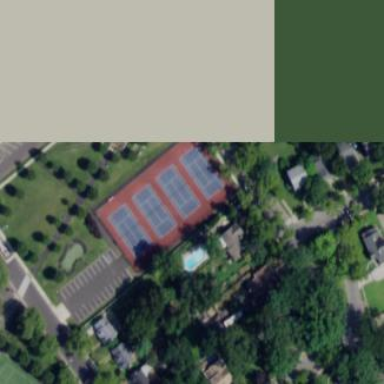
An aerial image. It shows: Tennis court on pitch.